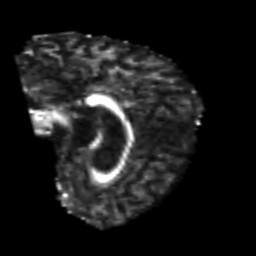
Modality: FA
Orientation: sagittal
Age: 59
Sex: male
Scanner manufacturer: siemens
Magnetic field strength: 3 T
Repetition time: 4.987 s
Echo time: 0.0792 s